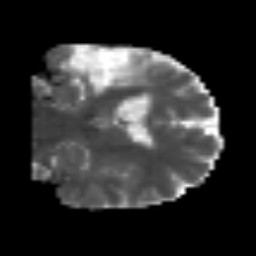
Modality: MD
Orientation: coronal
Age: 47
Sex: male
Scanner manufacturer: siemens
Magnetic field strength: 3 T
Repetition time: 3.2 s
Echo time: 0.081 s